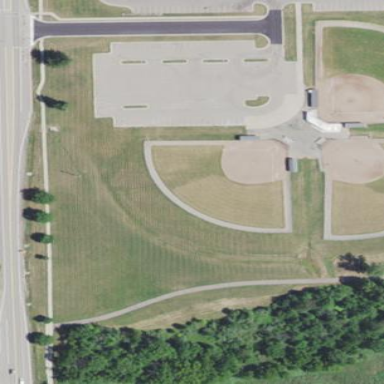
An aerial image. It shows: Baseball pitch for leisure land activities.